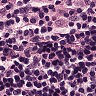
Metastatic tissue present: no